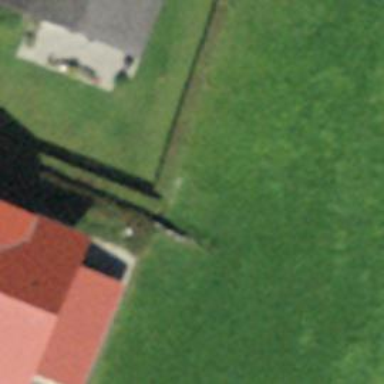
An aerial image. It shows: Hedge barrier.